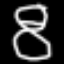
Label: hourglass